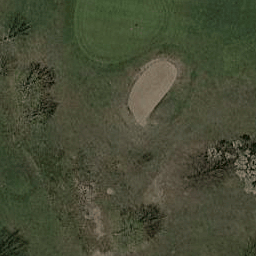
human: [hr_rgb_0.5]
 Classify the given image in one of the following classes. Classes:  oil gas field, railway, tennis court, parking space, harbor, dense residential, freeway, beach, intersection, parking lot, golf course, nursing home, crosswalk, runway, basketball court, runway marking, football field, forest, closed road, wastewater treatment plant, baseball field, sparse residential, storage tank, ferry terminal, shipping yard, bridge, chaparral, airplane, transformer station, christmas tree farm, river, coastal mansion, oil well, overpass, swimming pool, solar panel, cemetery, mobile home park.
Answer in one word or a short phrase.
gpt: golf course